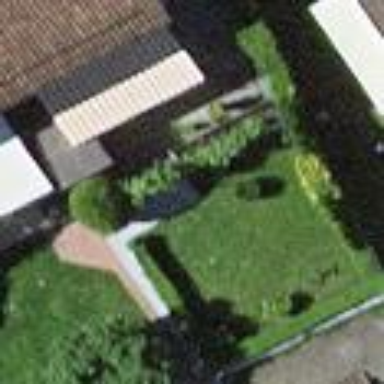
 designed for leisure activities on land."